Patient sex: M
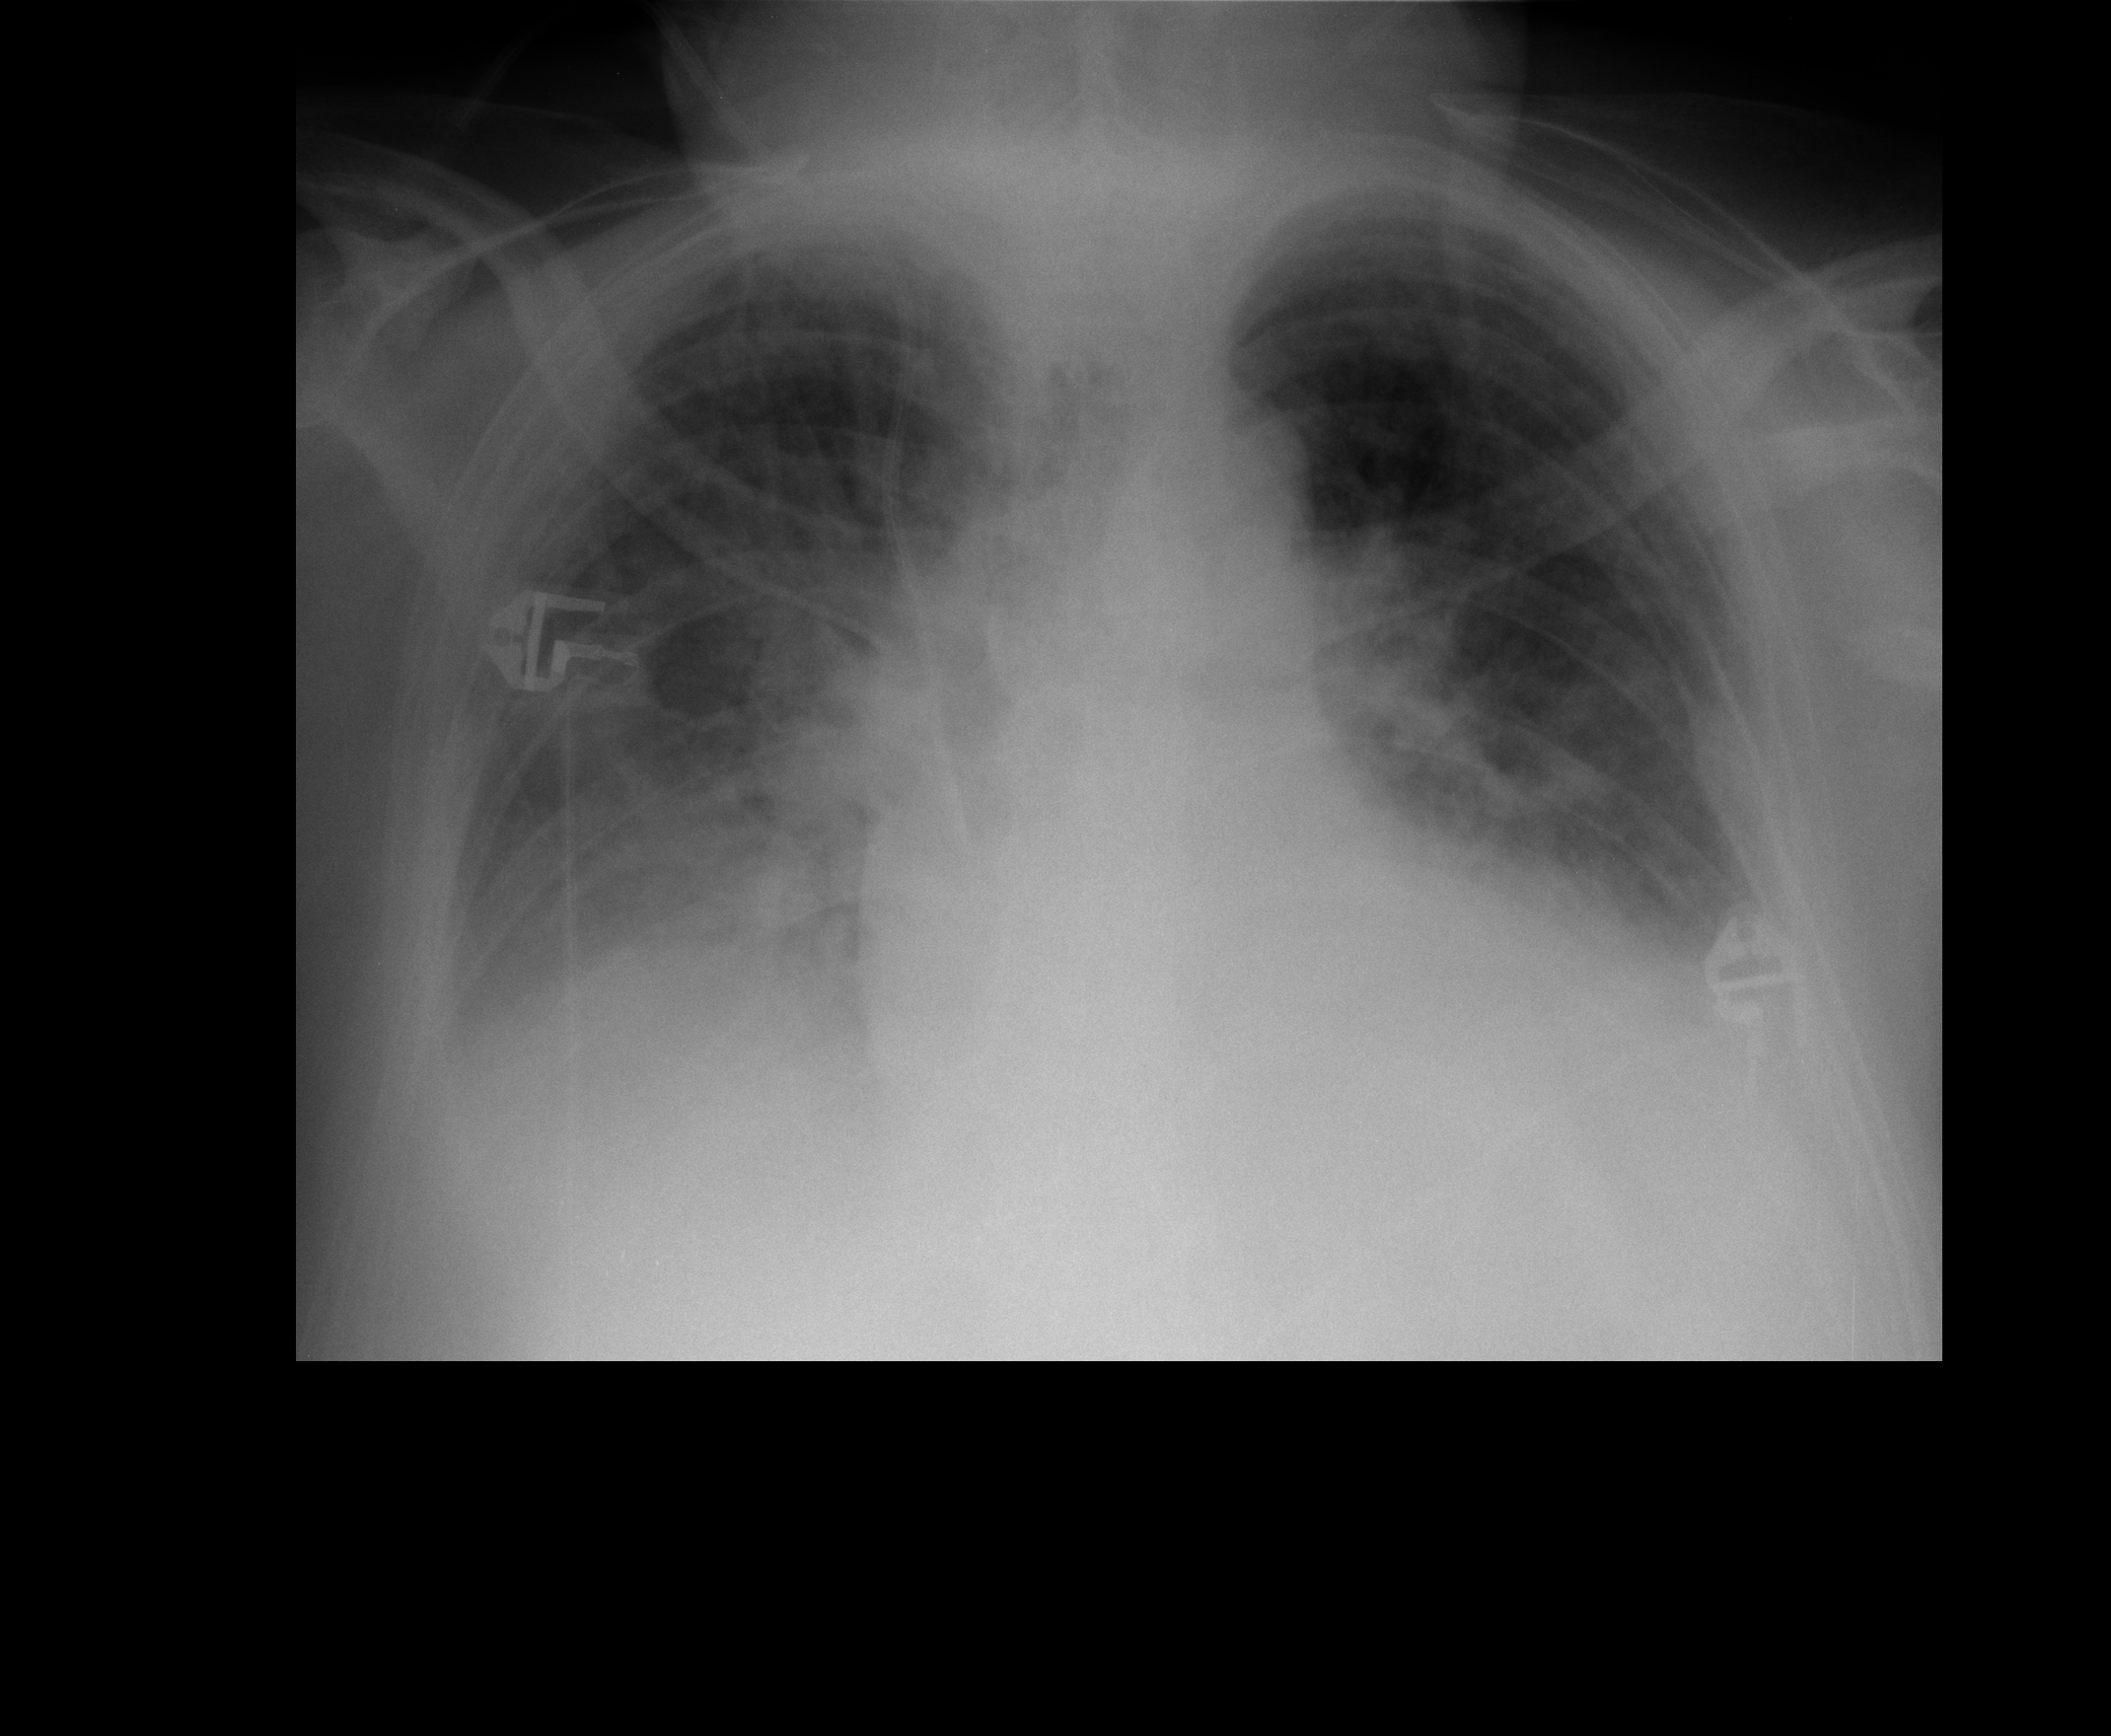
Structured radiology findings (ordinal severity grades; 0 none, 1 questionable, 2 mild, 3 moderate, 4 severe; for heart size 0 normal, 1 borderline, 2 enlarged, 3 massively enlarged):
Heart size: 2
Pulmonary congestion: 3
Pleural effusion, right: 2
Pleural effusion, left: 2
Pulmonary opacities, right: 1
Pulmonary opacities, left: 1
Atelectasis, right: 2
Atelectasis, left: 2